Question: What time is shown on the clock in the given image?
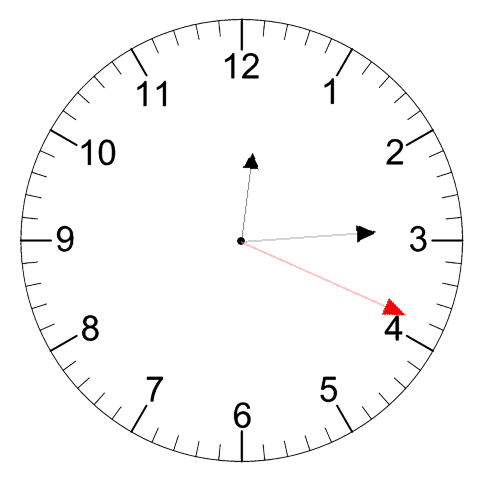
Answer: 12:14:19